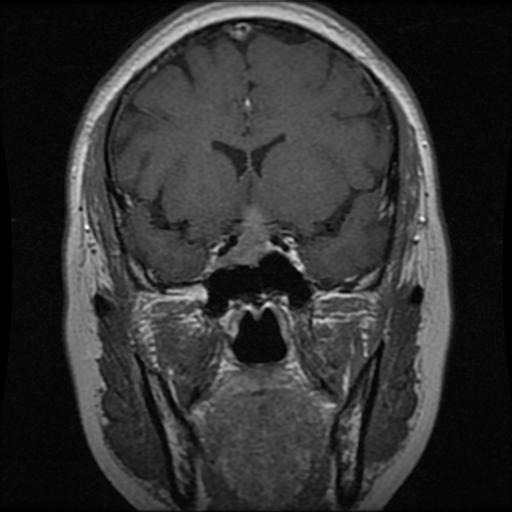
Label: pituitary